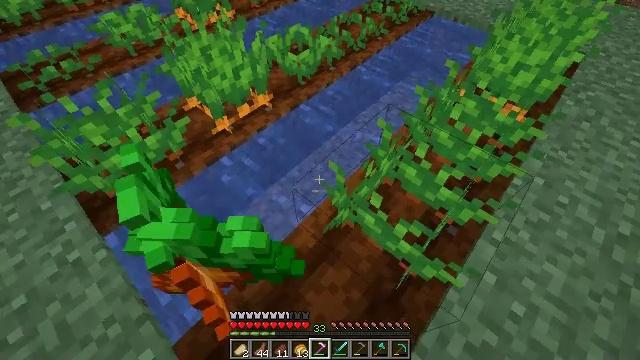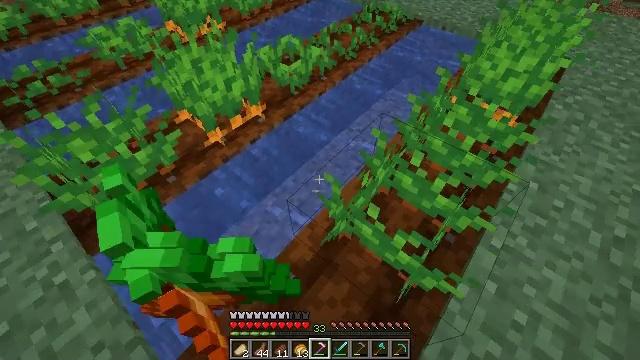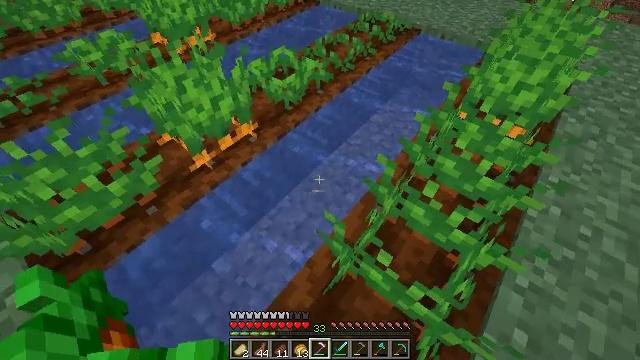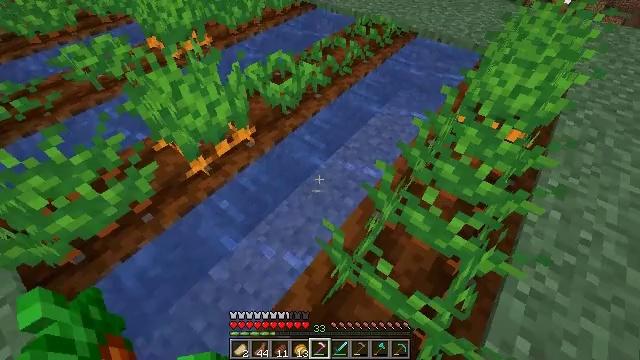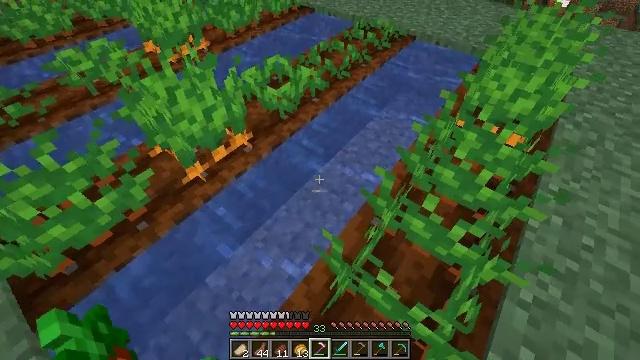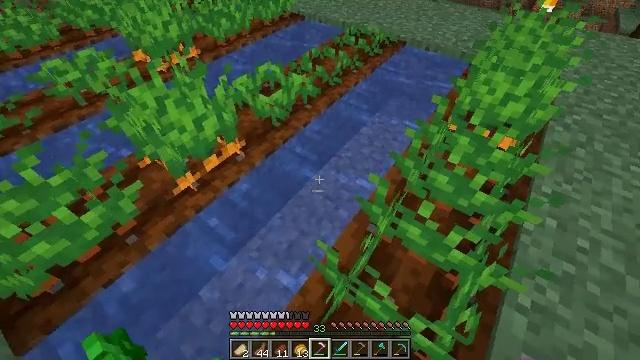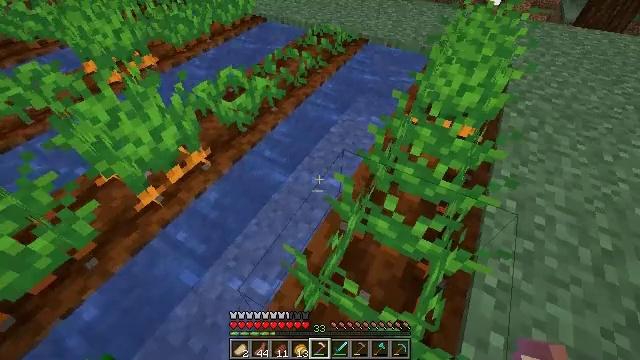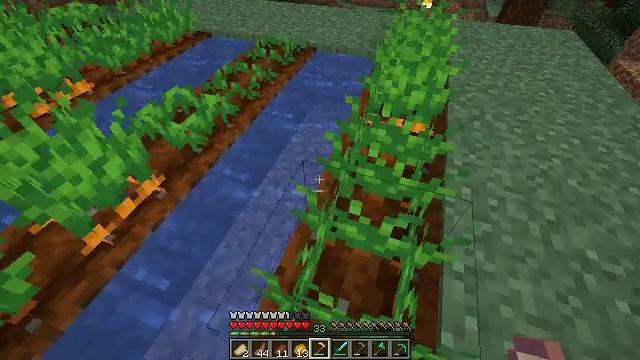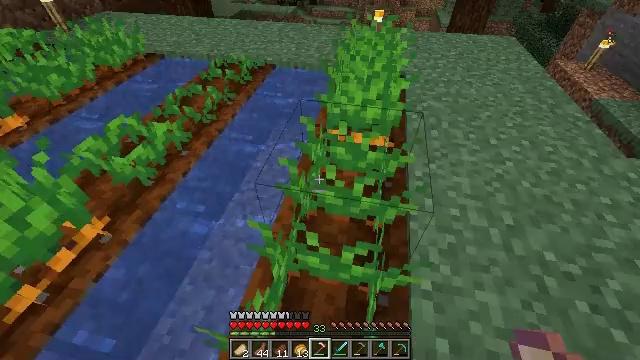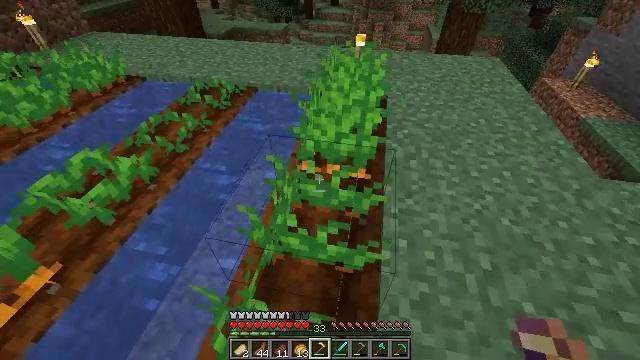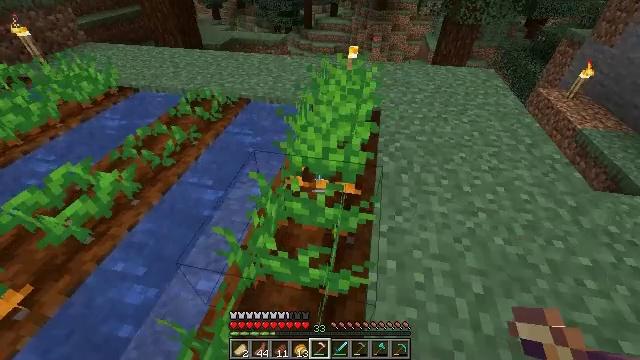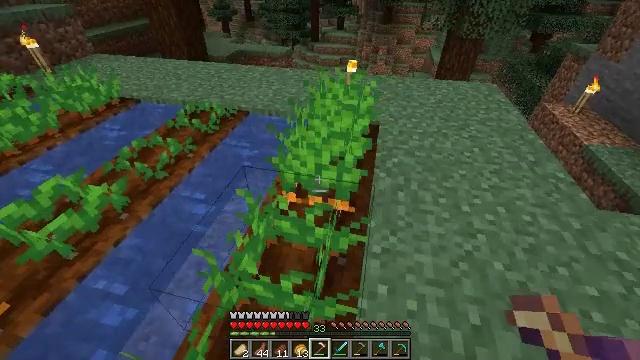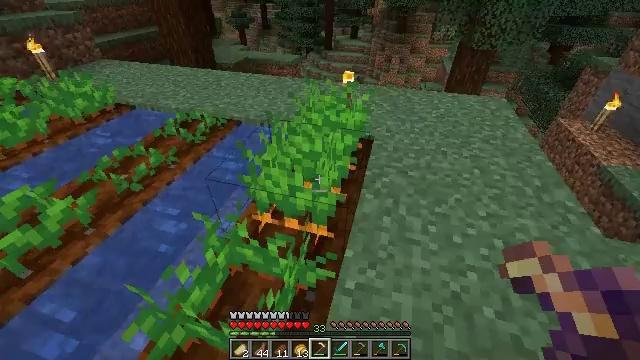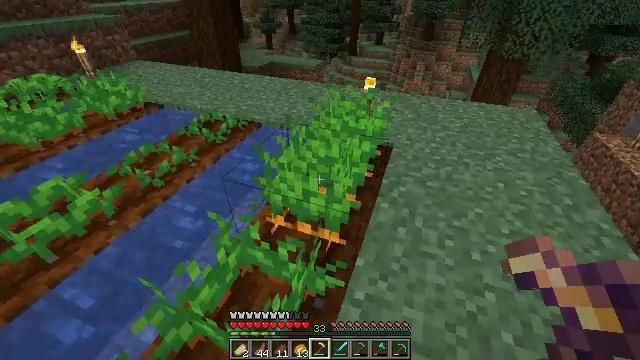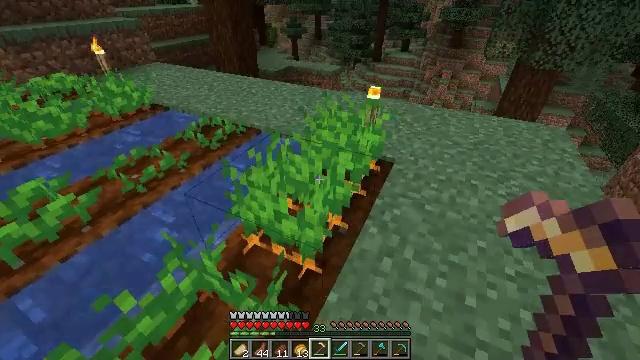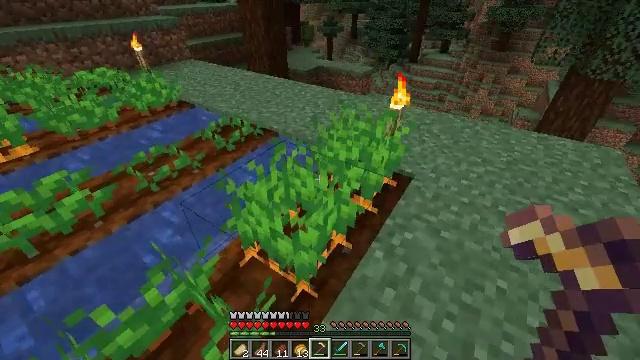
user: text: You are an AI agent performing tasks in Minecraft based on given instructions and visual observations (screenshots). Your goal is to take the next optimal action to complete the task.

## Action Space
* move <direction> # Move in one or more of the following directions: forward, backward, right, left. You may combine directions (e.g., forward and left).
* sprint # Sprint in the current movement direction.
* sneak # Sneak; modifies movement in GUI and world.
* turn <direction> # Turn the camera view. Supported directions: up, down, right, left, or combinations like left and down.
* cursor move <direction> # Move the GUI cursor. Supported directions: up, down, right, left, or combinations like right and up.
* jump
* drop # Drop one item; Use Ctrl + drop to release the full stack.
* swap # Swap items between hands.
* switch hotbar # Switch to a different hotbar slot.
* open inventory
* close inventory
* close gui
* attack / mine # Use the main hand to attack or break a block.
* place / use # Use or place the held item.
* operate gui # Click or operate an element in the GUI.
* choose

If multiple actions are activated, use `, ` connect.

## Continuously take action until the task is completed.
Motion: motion action
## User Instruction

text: Retrieve carrots by attacking the plant.
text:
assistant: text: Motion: move forward, turn right and up
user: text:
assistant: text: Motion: turn right and up
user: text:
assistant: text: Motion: no_op
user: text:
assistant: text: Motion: no_op
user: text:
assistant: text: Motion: turn right and up
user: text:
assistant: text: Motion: move right, turn right
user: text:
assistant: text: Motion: move forward and move right, turn right and up
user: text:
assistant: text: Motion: move forward and move right, turn right and up
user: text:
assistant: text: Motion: move forward and move right, turn up
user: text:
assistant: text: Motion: move forward and move right, turn up
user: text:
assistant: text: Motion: move forward and move right, turn left and up
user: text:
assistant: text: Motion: move forward and move right, turn left and up
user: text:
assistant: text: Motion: move forward and move right, turn left
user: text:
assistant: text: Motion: move forward and move right, turn left
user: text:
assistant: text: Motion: move forward and move right, turn left
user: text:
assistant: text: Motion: move forward and move right, turn left and down
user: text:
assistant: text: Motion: move forward and move right, turn left and down
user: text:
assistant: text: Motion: move forward and move right, turn left and down
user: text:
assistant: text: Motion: move forward and move right, turn left and down
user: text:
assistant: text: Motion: turn left
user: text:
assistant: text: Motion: turn left
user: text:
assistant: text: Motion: turn left
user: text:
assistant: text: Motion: no_op
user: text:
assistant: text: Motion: turn down
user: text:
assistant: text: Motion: turn left and down
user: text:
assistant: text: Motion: turn left and down
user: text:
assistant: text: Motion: turn left and down
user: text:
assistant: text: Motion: attack / mine
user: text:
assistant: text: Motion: attack / mine
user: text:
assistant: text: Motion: turn right and down, attack / mine